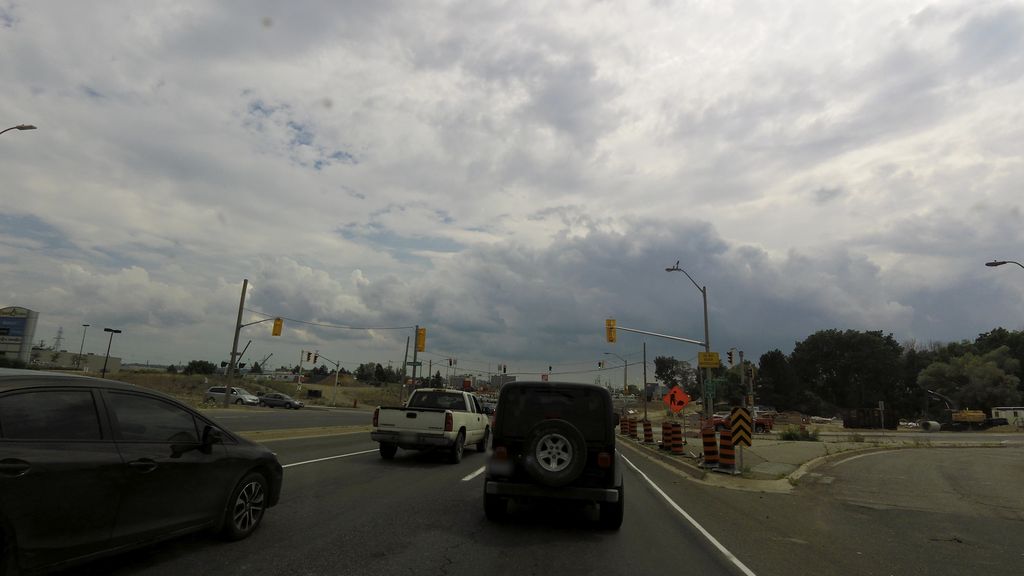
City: hamilton